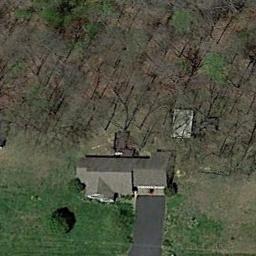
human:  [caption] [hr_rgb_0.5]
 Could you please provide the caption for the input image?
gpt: There are many trees beside the sparse residential .

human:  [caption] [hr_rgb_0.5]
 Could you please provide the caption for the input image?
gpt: The sparse residential is on the grass next to some trees and bare land .

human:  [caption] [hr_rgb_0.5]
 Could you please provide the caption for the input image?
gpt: There are several houses among the lush woods .

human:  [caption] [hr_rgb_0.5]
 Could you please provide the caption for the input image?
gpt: In a sparse residential area there is a house and many withered trees surrounded by grass .

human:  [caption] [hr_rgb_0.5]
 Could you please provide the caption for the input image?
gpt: A sparse residential area with some withered trees and a building .